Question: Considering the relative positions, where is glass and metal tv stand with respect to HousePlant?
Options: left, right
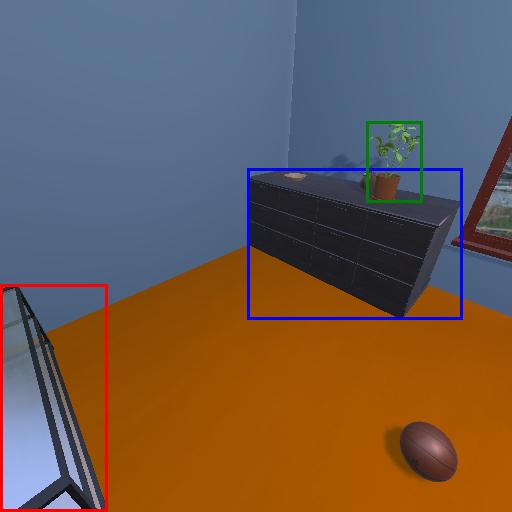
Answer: left